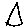
Label: triangle